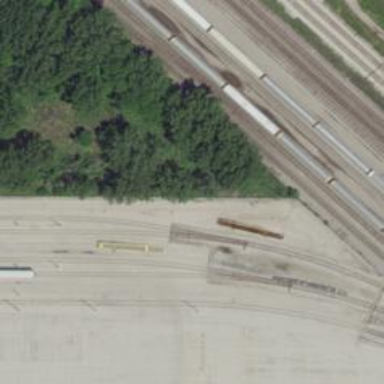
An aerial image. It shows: Railway siding for service.